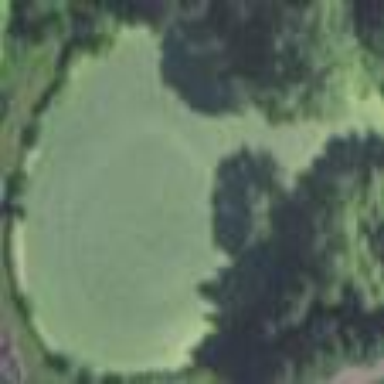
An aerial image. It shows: Peaceful pond surrounded by nature.